Question: How can I get the dots that surround some elements to go away/become solid lines?
A page I'm working on has some arguably ugly dotted lines around some elements:

I thought I had the solution when I changed this in the page's css file from:
'''
#trSalesTotal td
{
padding-top: 10px;
padding-bottom: 10px;
background-color: #f0f0FE;
border-top: 2px dotted #a9a9a9;
border-left: 2px dotted #a9a9a9;
border-right: 2px dotted #a9a9a9;
border-bottom: 2px dotted #a9a9a9;
}
'''
...to:
'''
#trSalesTotal td
{
padding-top: 10px;
padding-bottom: 10px;
background-color: #f0f0FE;
border-top: 2px solid #a9a9a9;
border-left: 2px solid #a9a9a9;
border-right: 2px solid #a9a9a9;
border-bottom: 2px solid #a9a9a9;
}
'''
...but even after saving those changes and mashing Ctrl+R in the browser, I still see the same thing. Searching for "dotted" in my project now produces zero results! Where are these measles emanating from, and what is the antidote?
I even tried adding this:
'''
#trSalesTotal
{
border-top: 2px solid #a9a9a9 !important;
border-left: 2px solid #a9a9a9 !important;
border-right: 2px solid #a9a9a9 !important;
border-bottom: 2px solid #a9a9a9 !important;
}
'''
...but still no go; I inspect the element in Chrome Dev Tools '(<tr id="trSalesTotal">)' and see no "border-*" properties at all, neither dotted nor solid. In fact, I don't see in the html why there is even a "wrapper" around the Sales Total min and max values - who is putting it there? This is the html:
'''
<tr id="trSalesTotal">
<td style="background-color: transparent; border-width: 0;">
@Html.LabelFor(m => m.LabelSalesTotal)
</td>
<td>
@Html.LabelFor(m => m.FormSalesTotalMin)
</td>
<td>
@Html.TextBoxFor(m => m.FormSalesTotalMin, new {style = "width: 134px;"})
</td>
<td>
@Html.LabelFor(m => m.FormSalesTotalMax)
</td>
<td>
@Html.TextBoxFor(m => m.FormSalesTotalMax, new {style = "width: 109px;"})
</td>
</tr>
'''
BTW, I also tried replacing:
'''
<td style="background-color: transparent; border-width: 0;">
'''
...with:
'''
<td>
'''
...but still the ugly dots appear. So where in tarnation is it getting this dotted business from?
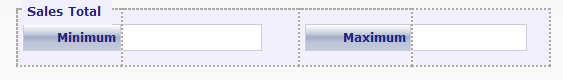
Answer: When you tried adding !important, you added it to:
'''
#trSalesTotal
'''
Instead of:
'''
#trSalesTotal td
'''
So give this a shot:
'''
#trSalesTotal td
{
border-top: 2px solid #a9a9a9 !important;
border-left: 2px solid #a9a9a9 !important;
border-right: 2px solid #a9a9a9 !important;
border-bottom: 2px solid #a9a9a9 !important;
}
'''
Also you could write this more simply:
'''
#trSalesTotal td {
border: 2px solid #a9a9a9 !important;
}
'''